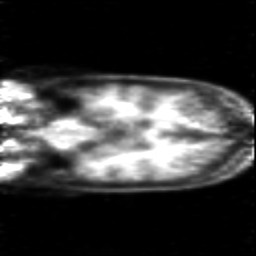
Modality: PET
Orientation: coronal
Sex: female
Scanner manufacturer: siemens